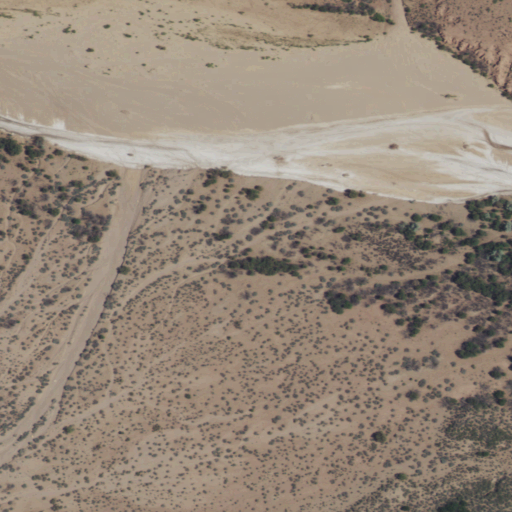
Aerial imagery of valley in New Mexico named Baca Canyon containing shrub, herbaceous wetlands, woody wetlands, barren land, and grassland